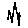
Label: zigzag